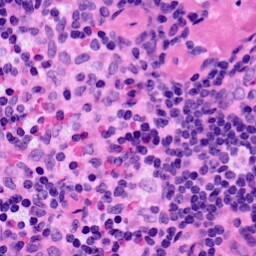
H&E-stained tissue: LymphNode